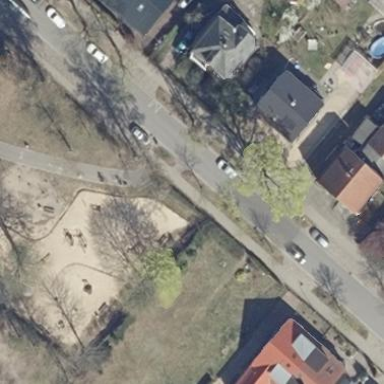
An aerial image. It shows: Playground area for leisure land.